Question: I have a jqgrid working perfectly in chrome. However in IE and FF I see this:

The column headers cells are not lining up with the body of the table cells.
Here is the relevant code:
'''
jQuery.extend(jQuery.jgrid.defaults, {
datatype: 'json',
mtype: 'GET',
jsonReader: {
repeatitems: false,
id: "Id"
},
pager: '#pager',
rowNum: 10,
page: '1',
sortname: 'Name',
sortorder: 'asc',
viewrecords: true,
caption: null,
height: 'auto',
scroll: false,
altRows: true,
altclass: 'altrow',
autowidth: true,
forceFit: true,
rowTotal: 0,
loadonce: true,
shrinkToFit: true,
pginput: false,
autoencode: true,
multiselect: false,
width: '100%'
});
'''
and the specific table:
'''
$("#ctable").jqGrid({
data: mydata,
datatype: "local",
colNames: ['Date', 'Urls', 'Errors', 'Warnings', 'Infos', 'Time', 'Size', 'Delete', 'Id Hidden'],
colModel: [
{ name: 'Date', sorttype: "date", width: 2, datefmt: "m/d/Y H:i:s",editrules:{date:true} },
{ name: 'UrlCount', sorttype: "int", width: 1 },
{ name: 'ViolationsError', sorttype: "string", width: 1, formatter:violationserrorformatter },
{ name: 'ViolationsWarning', sorttype: "string", width: 1, formatter:violationswarningformatter },
{ name: 'ViolationsInfo', sorttype: "string", width: 1, formatter:violationsinfoformatter },
{ name: 'TimeElapsed', sorttype: "date", width: 1, datefmt: "H:i:s",editrules:{date:true} },
{ name: 'Size', sorttype: "number", width: 1 },
{ name: 'Delete', sorttype: "", width: 1, align:"center" },
{ name: 'Id', sorttype: "int", width: 1, hidden:true }
],
sortname: 'Date',
sortorder: 'desc',
rowNum:20
});
'''
I have tried taking out stylesheets, js, the surrounding template html and even taking out a few of the columns and it seems this error is still present in the alignment. Im stuck, any ideas?
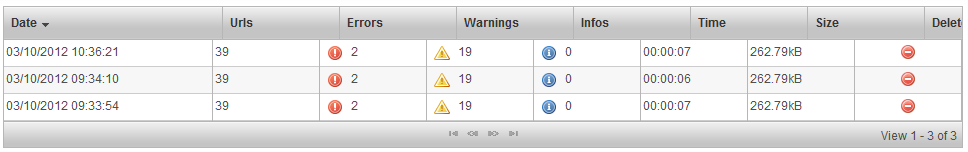
Answer: I examined you demo which you post me per email and find out that you made modifications of the original 'ui.jqgrid.css' of jqGrid. Together with other changes you increased the 'padding' of 'th' elements to '7px':
'''
.ui-jqgrid .ui-jqgrid-htable th.ui-th-column
{
border-bottom:1px solid #ccc;
background-color:#EEE;
padding:7px;
}
'''
You should use default 'padding-right: 2px' and 'padding-left: 2px' to have correct calculated column widths.
I don't recommend you to change 'border-width', 'padding-right', 'padding-left', 'margin-left' and 'margin-right' of and 'th' or 'td' elements of the grid.